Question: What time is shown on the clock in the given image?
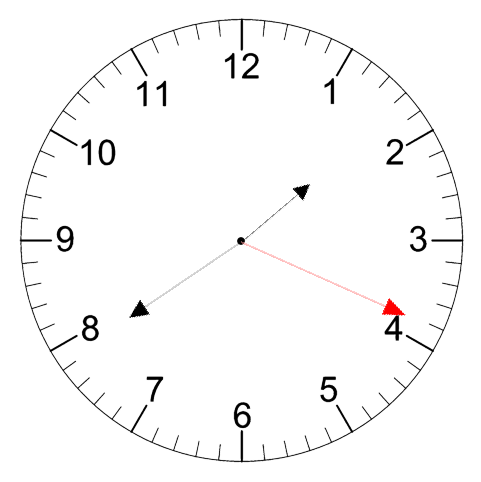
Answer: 01:39:19